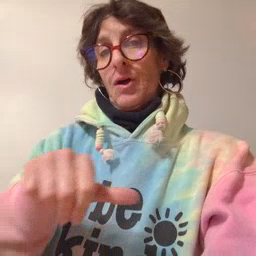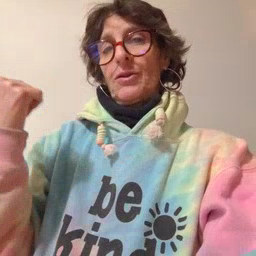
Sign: another